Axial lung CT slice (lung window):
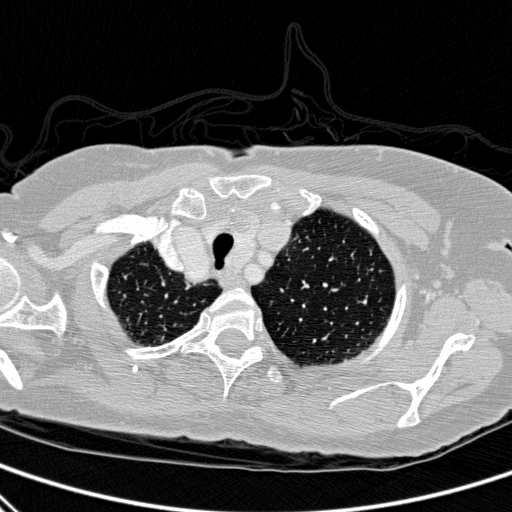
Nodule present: no